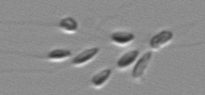
Label: Dinobryon